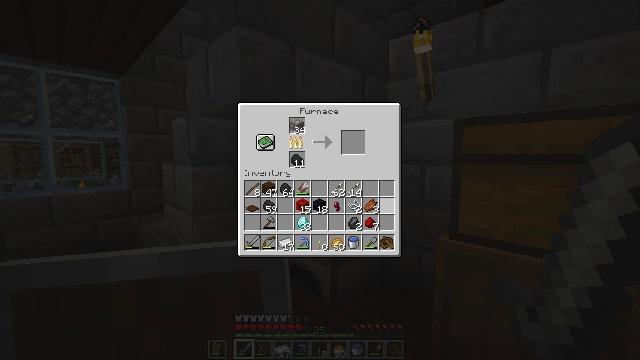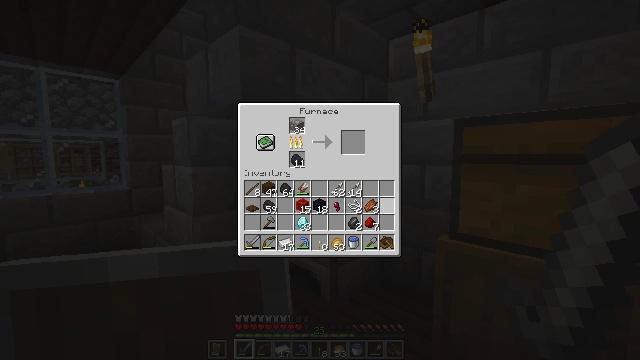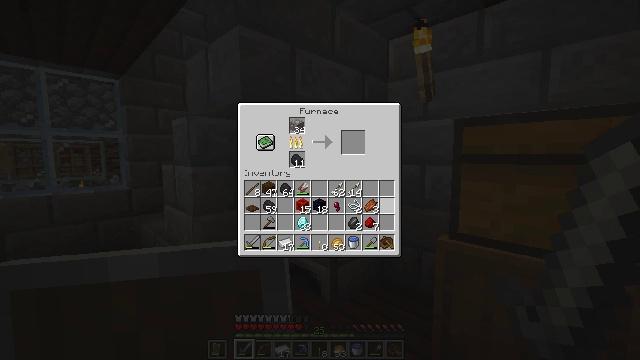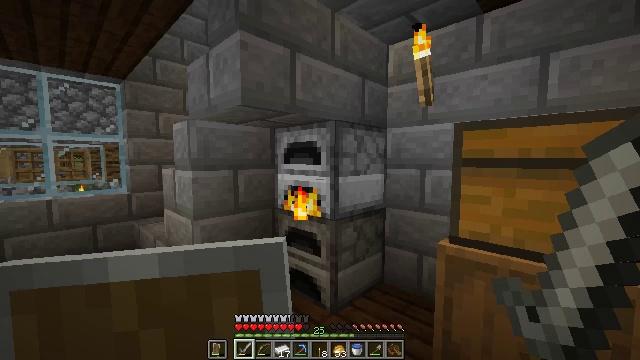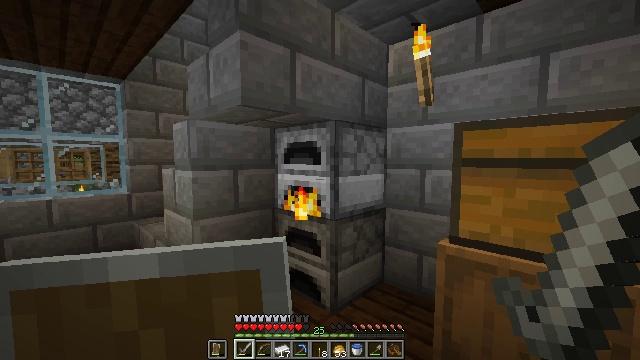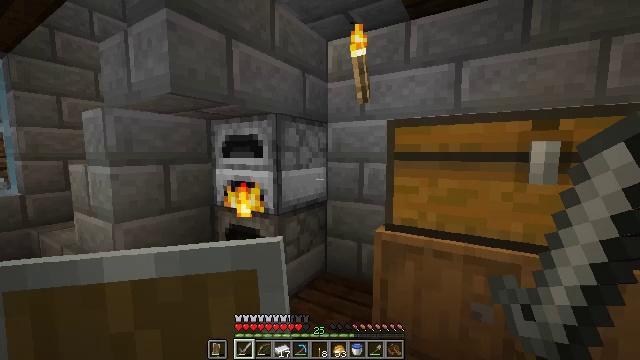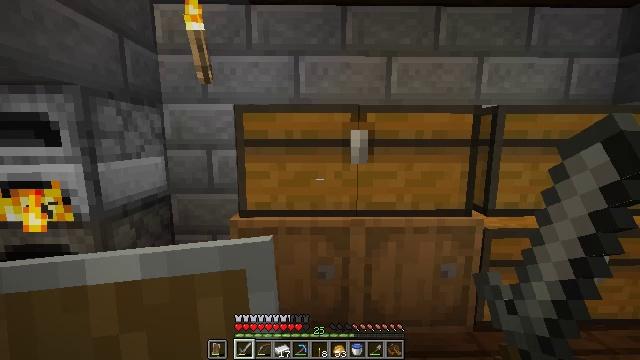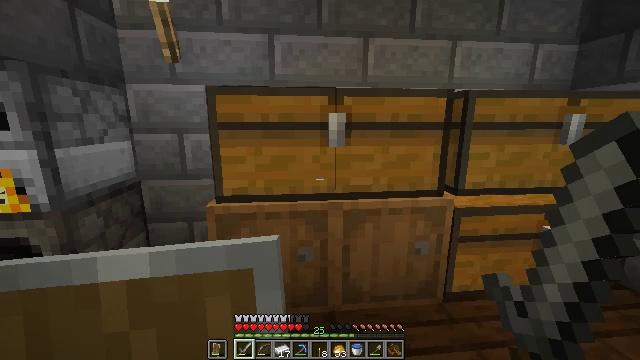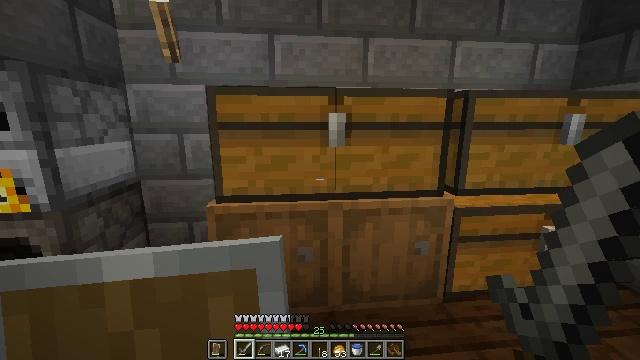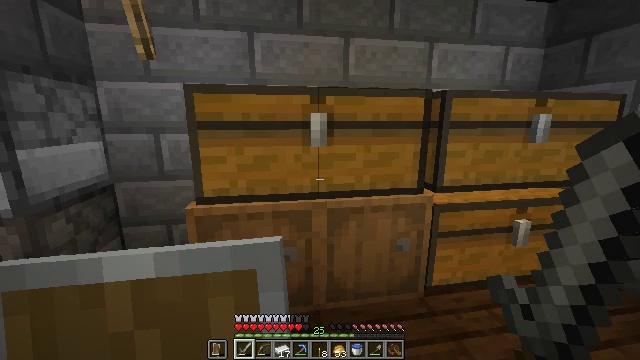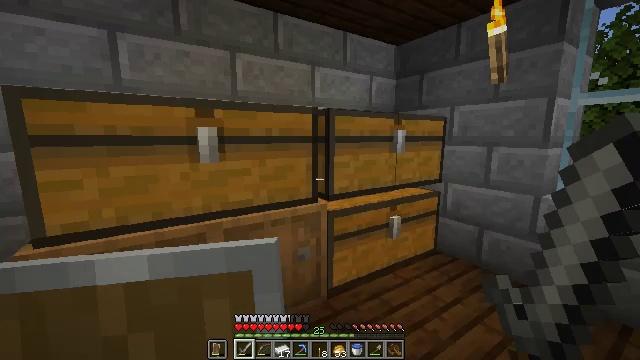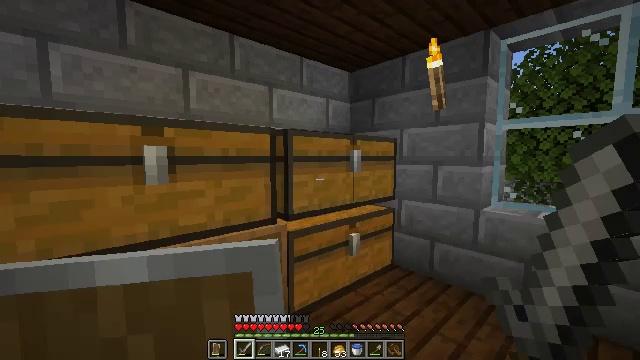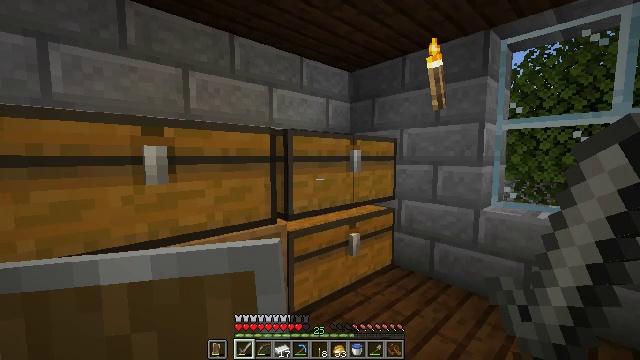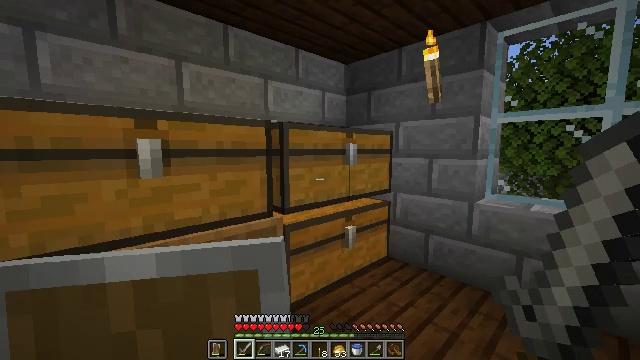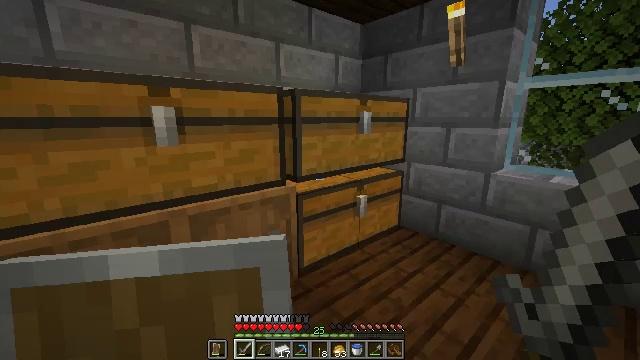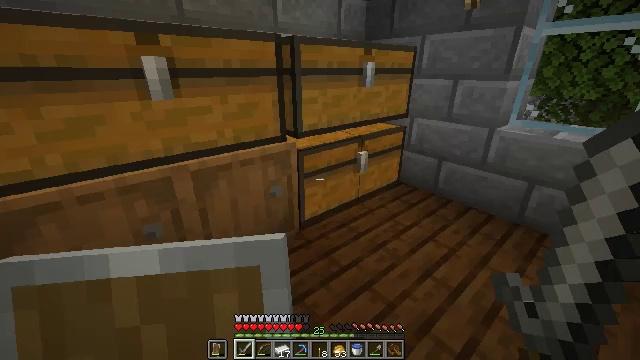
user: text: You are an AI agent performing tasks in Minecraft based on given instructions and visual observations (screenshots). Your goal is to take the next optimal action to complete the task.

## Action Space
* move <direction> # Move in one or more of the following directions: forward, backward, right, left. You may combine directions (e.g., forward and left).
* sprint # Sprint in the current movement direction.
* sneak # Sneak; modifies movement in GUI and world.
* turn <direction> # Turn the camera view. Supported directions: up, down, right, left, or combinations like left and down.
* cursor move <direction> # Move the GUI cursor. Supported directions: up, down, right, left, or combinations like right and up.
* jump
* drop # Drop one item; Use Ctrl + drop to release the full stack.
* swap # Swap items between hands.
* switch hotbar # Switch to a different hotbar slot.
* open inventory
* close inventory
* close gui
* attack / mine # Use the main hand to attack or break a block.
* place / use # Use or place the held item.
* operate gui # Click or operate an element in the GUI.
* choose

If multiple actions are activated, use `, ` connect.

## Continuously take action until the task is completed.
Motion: motion action
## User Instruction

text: Craft a coal block.
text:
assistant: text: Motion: no_op
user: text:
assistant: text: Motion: no_op
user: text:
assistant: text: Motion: no_op
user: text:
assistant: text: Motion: no_op
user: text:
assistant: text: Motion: turn right and down
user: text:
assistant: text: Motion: turn right and down
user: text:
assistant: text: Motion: turn right and down
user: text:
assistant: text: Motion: no_op
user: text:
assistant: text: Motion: turn right
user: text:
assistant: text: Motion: turn right and up
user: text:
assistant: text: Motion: turn right and up
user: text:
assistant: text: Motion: no_op
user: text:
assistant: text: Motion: turn down
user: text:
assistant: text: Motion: turn left and down
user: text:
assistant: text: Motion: turn down
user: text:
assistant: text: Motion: use / place
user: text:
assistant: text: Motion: use / place
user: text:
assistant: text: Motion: no_op
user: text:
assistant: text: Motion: no_op
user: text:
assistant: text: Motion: no_op
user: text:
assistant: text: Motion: no_op
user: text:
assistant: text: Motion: no_op
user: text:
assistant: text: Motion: sneak
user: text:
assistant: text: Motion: sneak
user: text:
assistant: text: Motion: sneak, turn left and down
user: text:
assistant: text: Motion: sneak, turn down
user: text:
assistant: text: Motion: sneak, turn down
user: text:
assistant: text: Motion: sneak, turn down
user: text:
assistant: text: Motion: sneak, attack / mine
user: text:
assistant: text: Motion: sneak